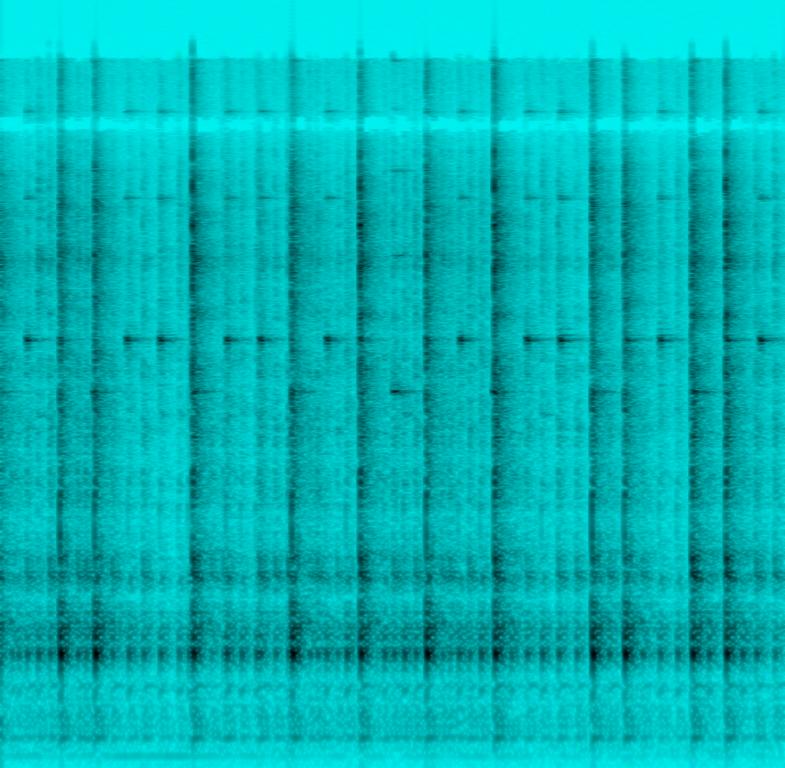
This is an instrumental percussion piece recording. There is a drummer playing rudiments in rapid procession on a practice pad. A loud metronome beep can be heard close by. This piece could be used in rudimentary education during drum lessons.